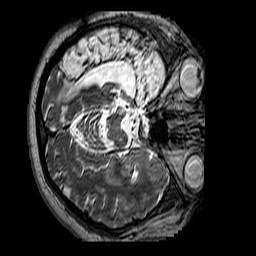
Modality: T2w
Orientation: axial
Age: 48
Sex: male
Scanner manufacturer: siemens
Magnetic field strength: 3 T
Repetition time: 3.2 s
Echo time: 0.212 s